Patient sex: M
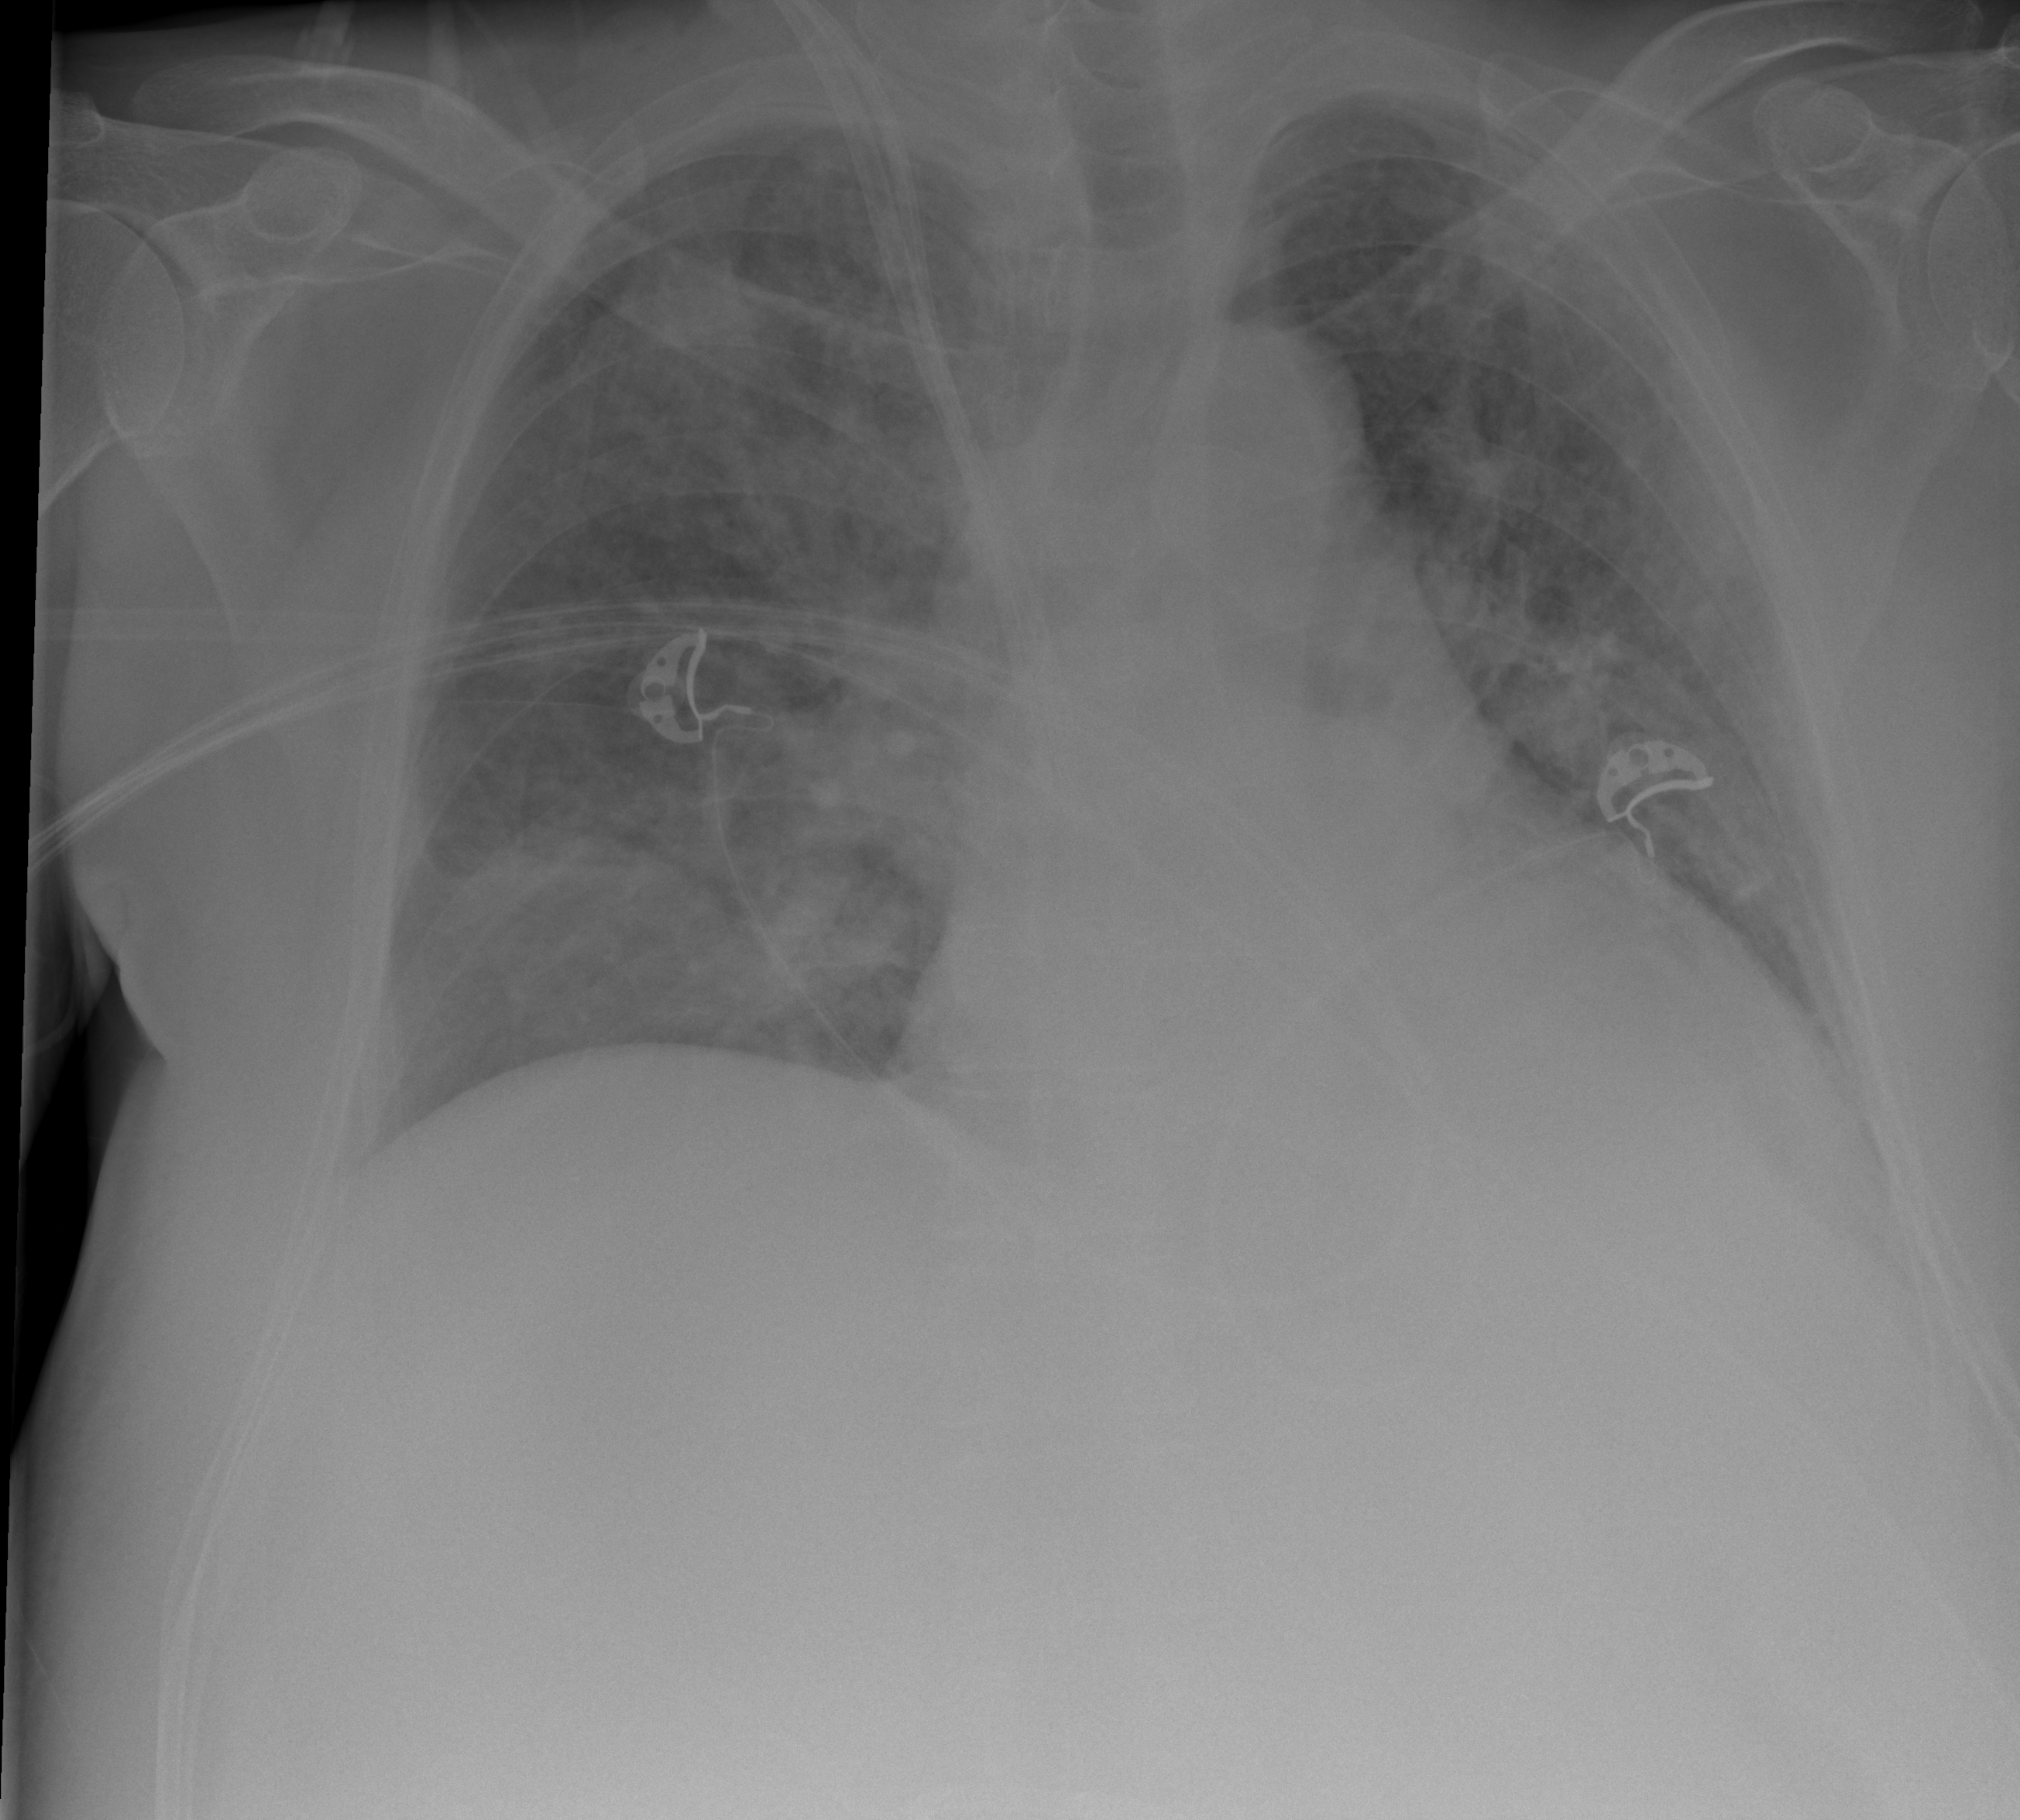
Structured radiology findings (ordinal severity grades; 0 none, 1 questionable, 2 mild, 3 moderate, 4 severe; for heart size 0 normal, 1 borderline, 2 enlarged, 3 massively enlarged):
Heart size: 2
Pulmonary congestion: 2
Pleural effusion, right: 2
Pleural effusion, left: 2
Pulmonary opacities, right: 3
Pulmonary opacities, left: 3
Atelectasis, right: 2
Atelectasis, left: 2